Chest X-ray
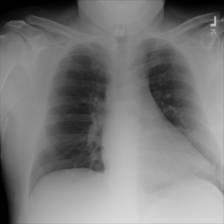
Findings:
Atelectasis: negative
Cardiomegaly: negative
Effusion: negative
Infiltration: negative
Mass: negative
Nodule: negative
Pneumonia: negative
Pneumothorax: negative
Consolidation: negative
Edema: negative
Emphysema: negative
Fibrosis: negative
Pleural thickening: negative
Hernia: negative